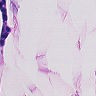
Metastatic tissue present: no